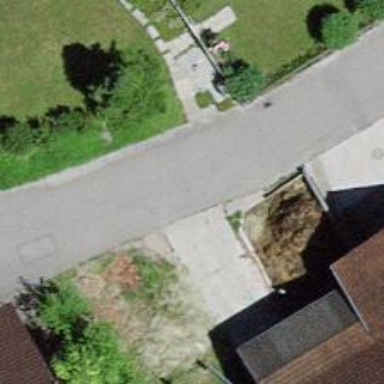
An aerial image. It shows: Paved residential road.